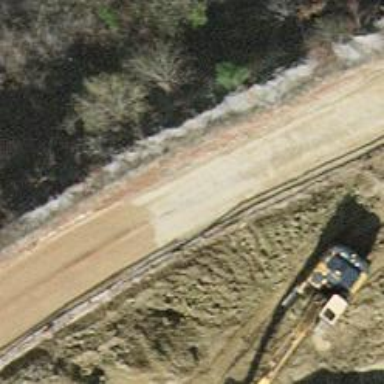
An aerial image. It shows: Gravel track road.